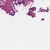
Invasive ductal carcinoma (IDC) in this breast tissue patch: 0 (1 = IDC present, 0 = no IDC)